Question: Count the number of objects in the diagram.
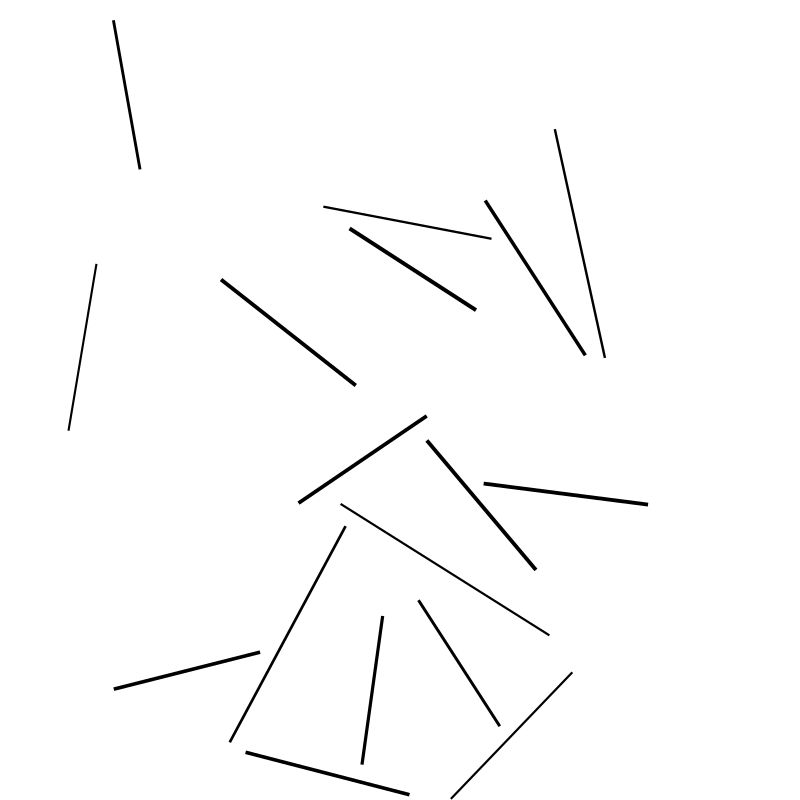
Answer: 17